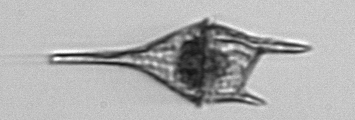
Label: Tripos_lineatus